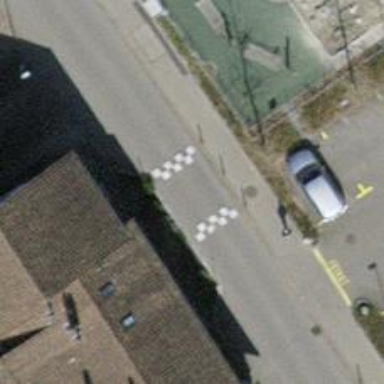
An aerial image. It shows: Table-style traffic calming feature.